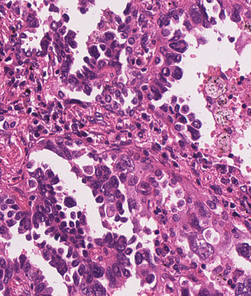
Tumor epithelial tissue: yes
Tumor-associated stroma tissue: yes
Normal tissue: no